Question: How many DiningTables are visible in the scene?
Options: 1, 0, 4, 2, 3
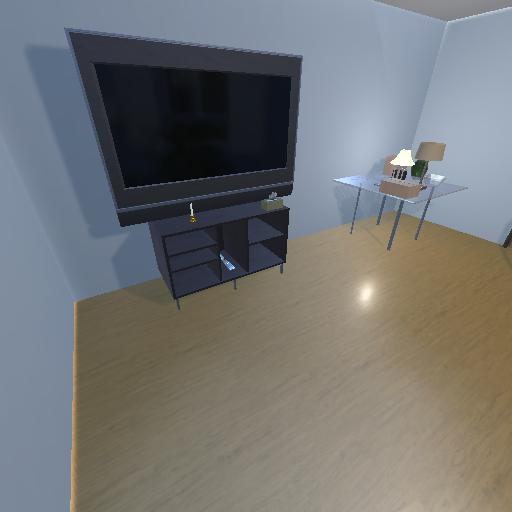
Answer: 1